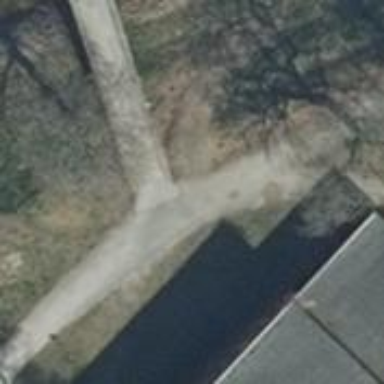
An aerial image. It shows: Paved path.